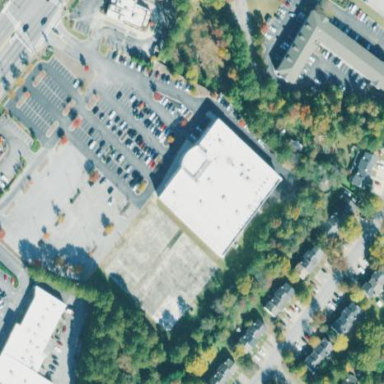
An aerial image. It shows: Building used as fitness center.